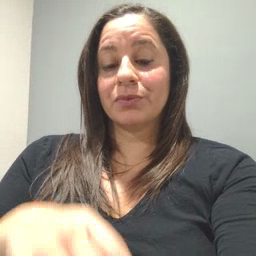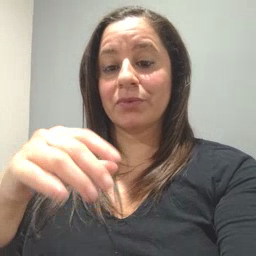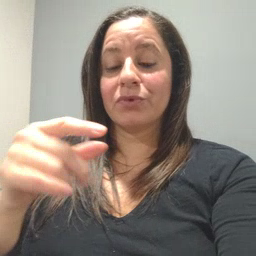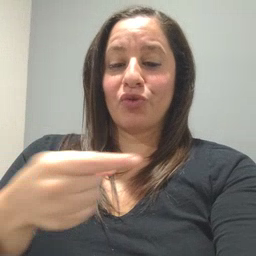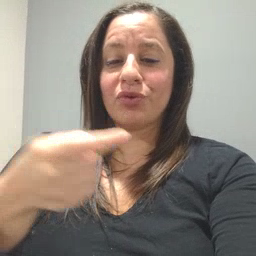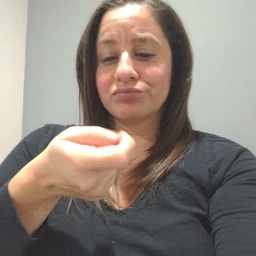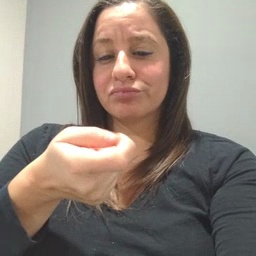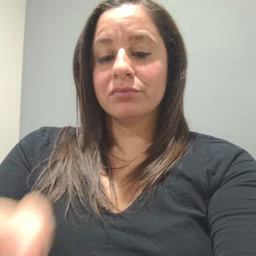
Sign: owie